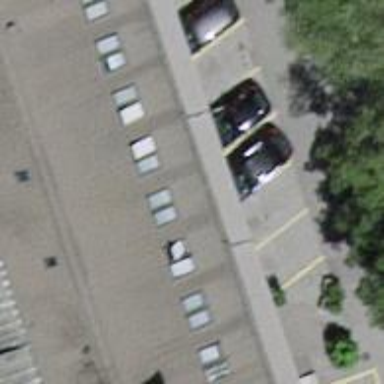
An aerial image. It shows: Cafe.